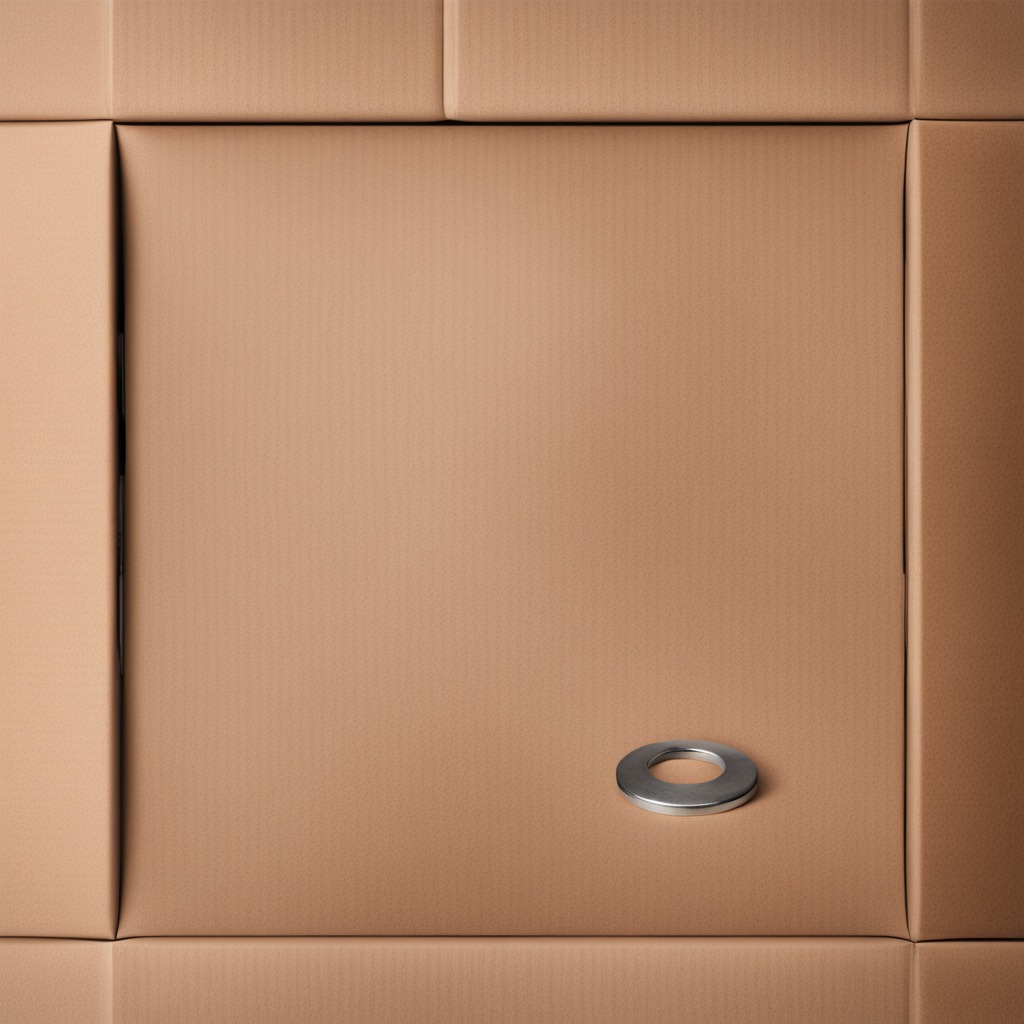
A flat metal washer lying on a clean dry cardboard box surface in an outdoor workshop during daytime bright natural light soft shadows slightly creased but